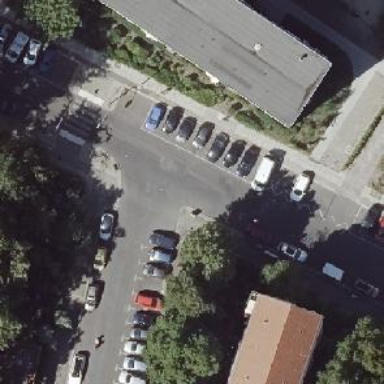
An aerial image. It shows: Unmarked road crossing with left kerb extension.